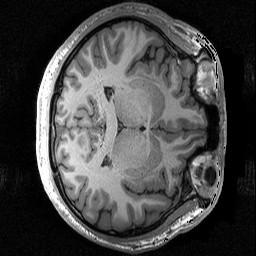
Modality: T1w
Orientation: axial